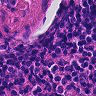
Metastatic tissue present: no